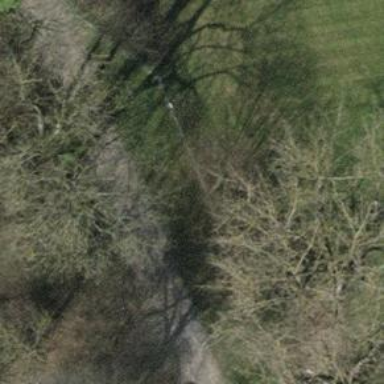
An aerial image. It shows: Golf tee.